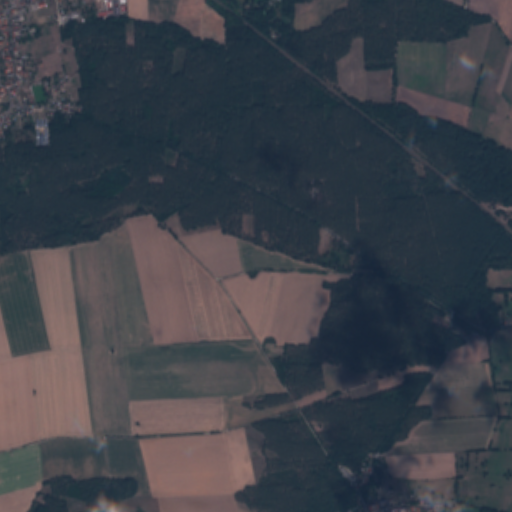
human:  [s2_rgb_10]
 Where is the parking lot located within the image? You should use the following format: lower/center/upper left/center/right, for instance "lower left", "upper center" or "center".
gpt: The parking lot is located in the upper left of the image.
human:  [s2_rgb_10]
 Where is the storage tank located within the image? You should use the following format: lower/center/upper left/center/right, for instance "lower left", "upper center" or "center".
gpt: The storage tank is located in the lower left of the image.
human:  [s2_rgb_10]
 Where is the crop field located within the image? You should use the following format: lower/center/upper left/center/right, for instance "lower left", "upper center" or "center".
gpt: There is no crop field in the image.